Interaction volume radius: 5 \u00c5
Interaction volume height: 25 \u00c5
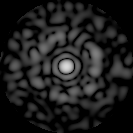
Disorder parameter: 0.823